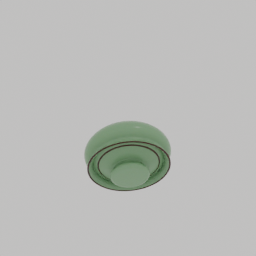
Label: tools